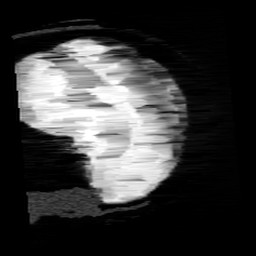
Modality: SWI
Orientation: sagittal
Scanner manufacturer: siemens
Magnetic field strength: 3 T
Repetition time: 0.03 s
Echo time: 0.02 s